Question: What is the reading of this measurement?
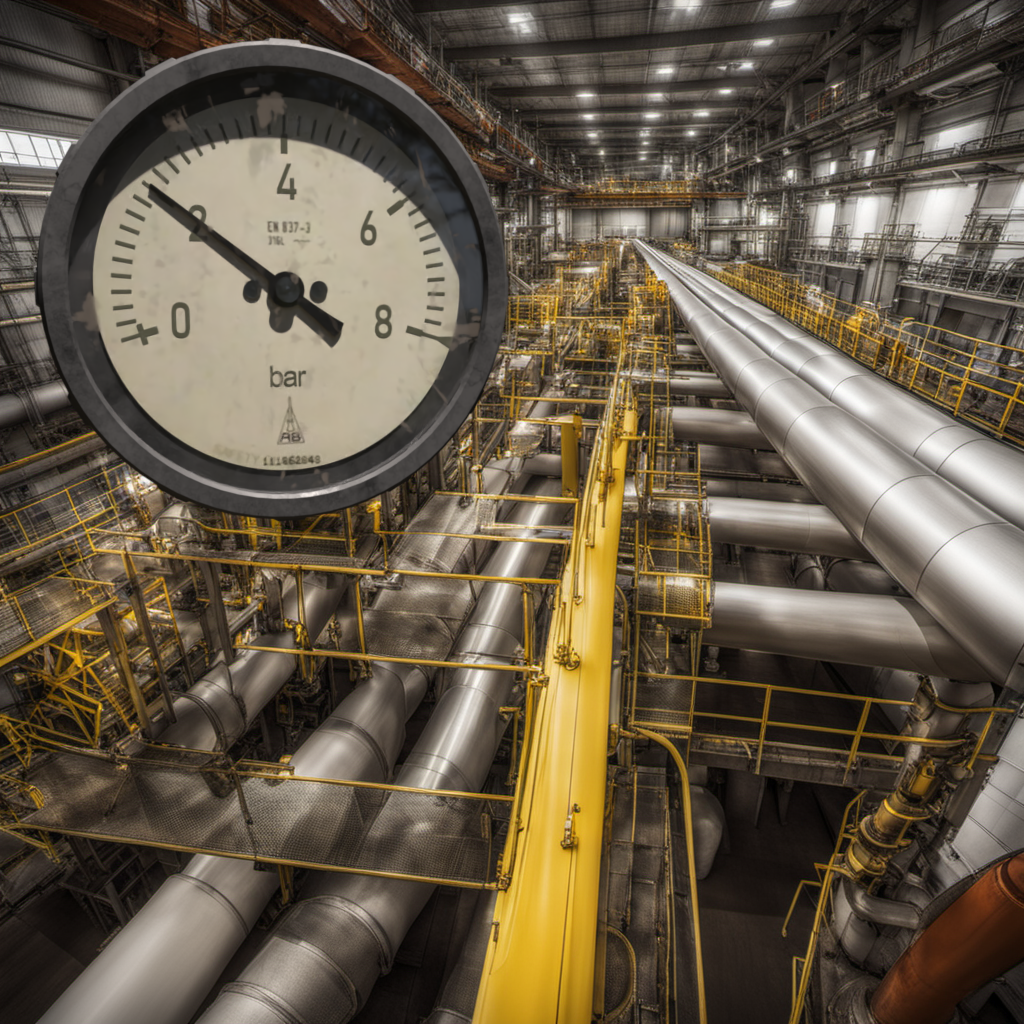
Answer: The result is 2.06
Question: What is the reading range of the measurement in the image?
Answer: The range is from 0 to 8
Question: What is the minimum and maximum value range of this measurement?
Answer: The minimum value is 0 and the maximum value is 8